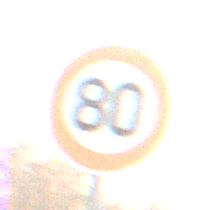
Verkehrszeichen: Geschwindigkeit80
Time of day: SunriseSunset
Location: Outdoor (Nature)
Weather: PartlyCloudy
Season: NotSpecified
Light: Natural